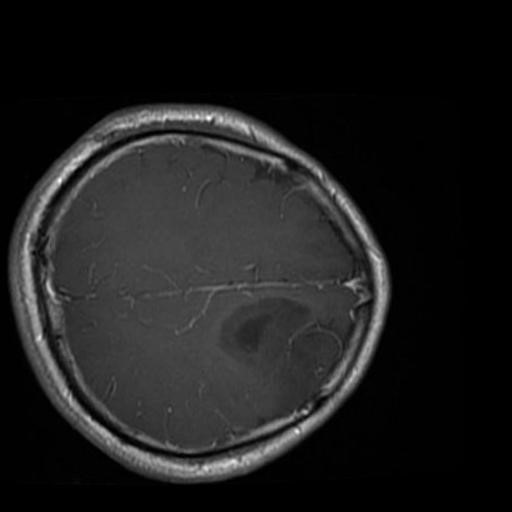
Label: brain_glioma